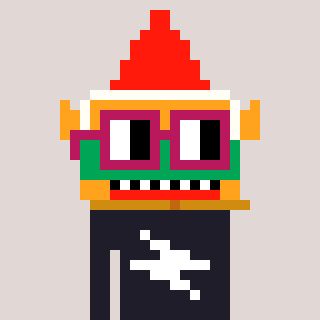
a pixel art character with square dark red glasses, a gnome-shaped head and a grayscale-colored body on a warm background